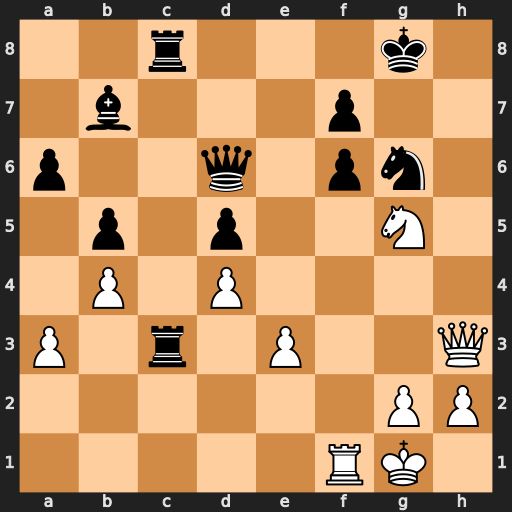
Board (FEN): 2r3k1/1b3p2/p2q1pn1/1p1p2N1/1P1P4/P1r1P2Q/6PP/5RK1
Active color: w
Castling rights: -
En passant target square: -
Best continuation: Qh7+ Kf8 Qxf7#